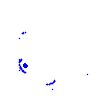
Particle: electron